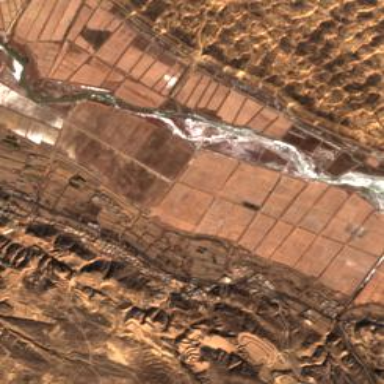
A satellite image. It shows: Picturesque farmland scene.